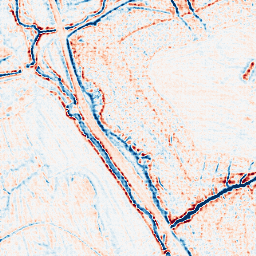
Category: edge_preserving
Decomposition family: bilateral
Decomposition parameters: d: 9
sigma_color: 25
sigma_space: 150
Upsampling method: sinc_hamming
Upsampling parameters: scale: 4
kernel_size: 4
Upsampling scale: 4